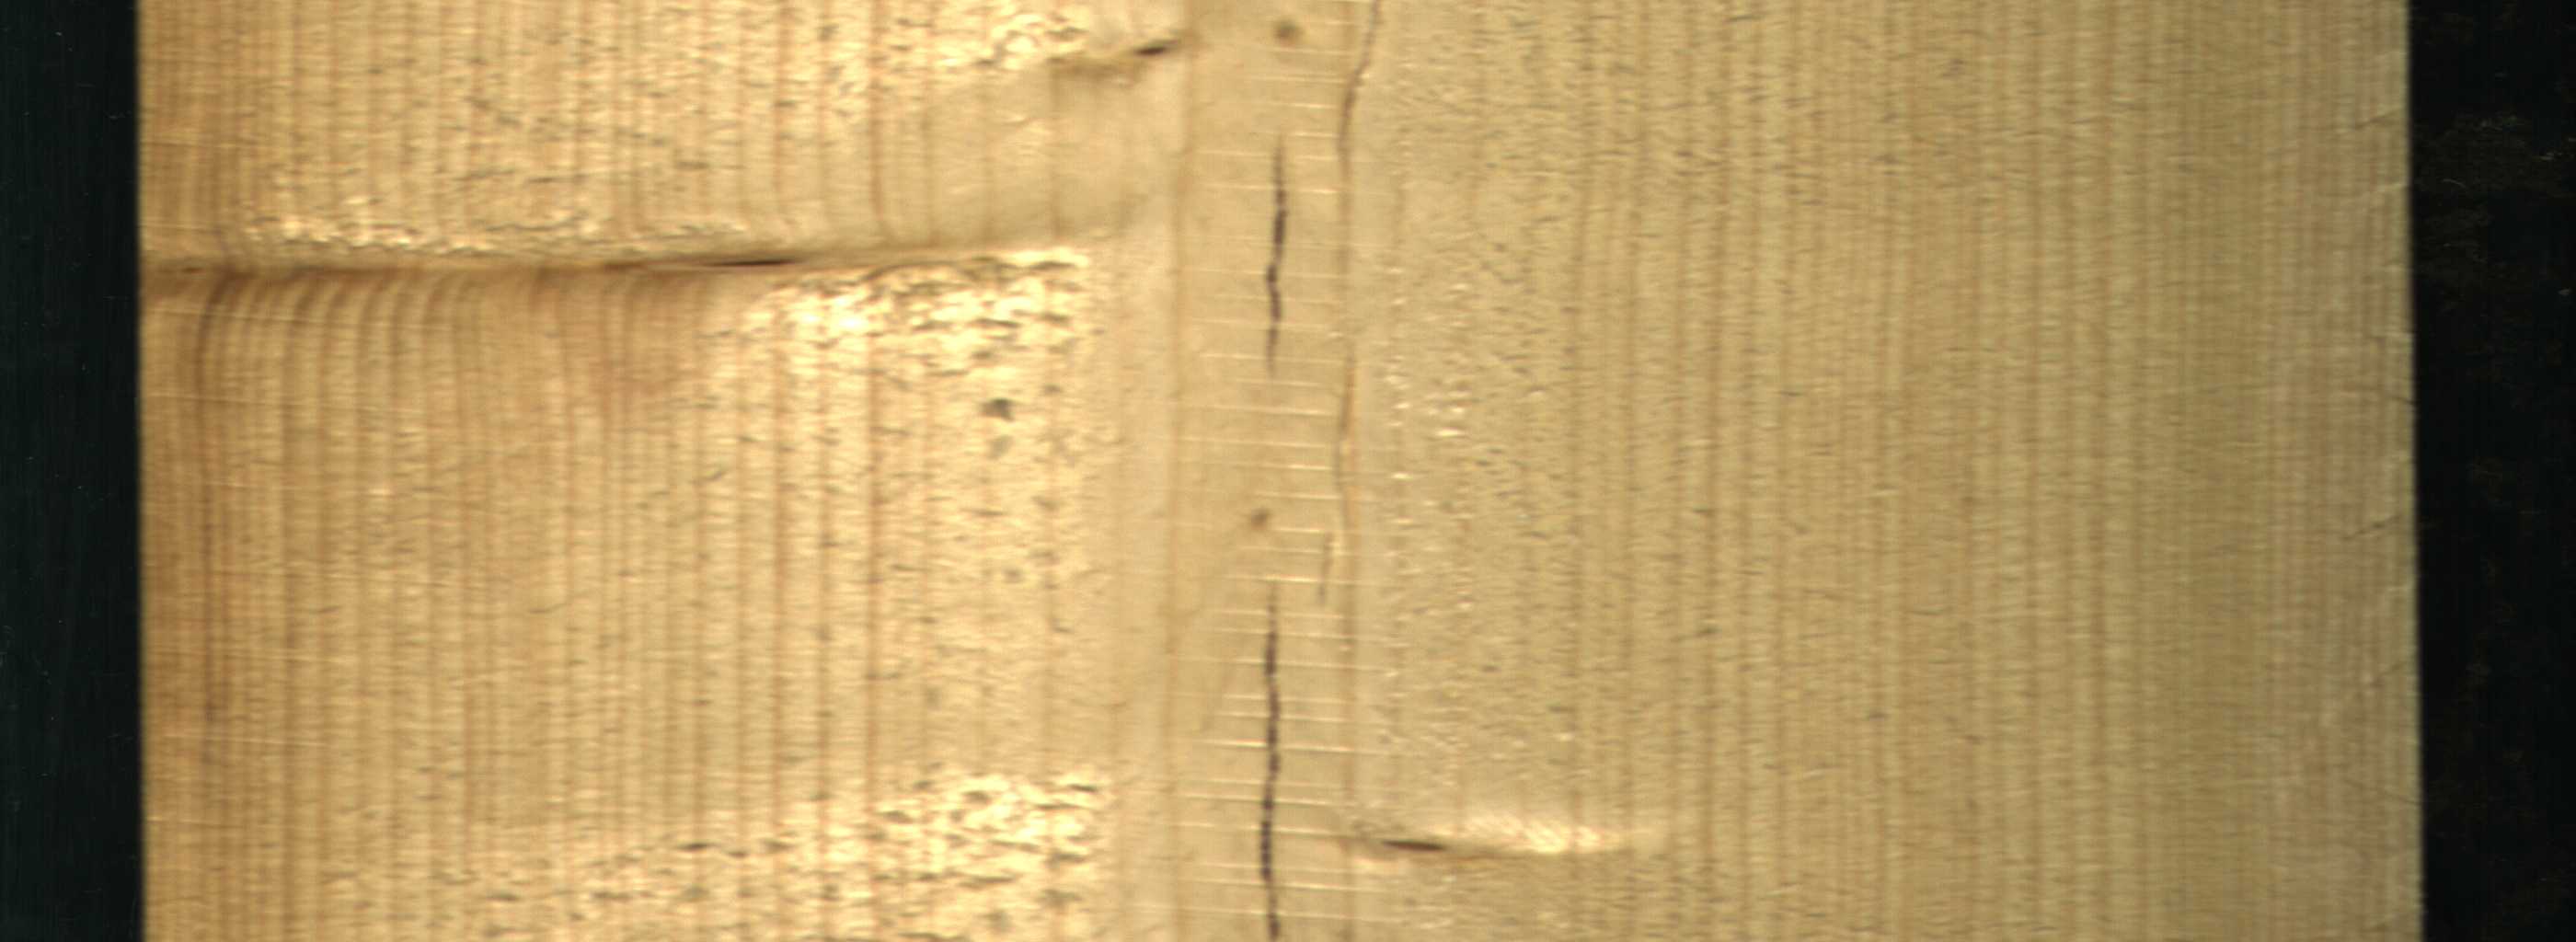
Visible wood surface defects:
Crack
Crack
Live_Knot
Live_Knot